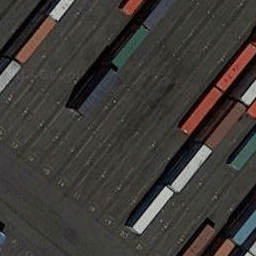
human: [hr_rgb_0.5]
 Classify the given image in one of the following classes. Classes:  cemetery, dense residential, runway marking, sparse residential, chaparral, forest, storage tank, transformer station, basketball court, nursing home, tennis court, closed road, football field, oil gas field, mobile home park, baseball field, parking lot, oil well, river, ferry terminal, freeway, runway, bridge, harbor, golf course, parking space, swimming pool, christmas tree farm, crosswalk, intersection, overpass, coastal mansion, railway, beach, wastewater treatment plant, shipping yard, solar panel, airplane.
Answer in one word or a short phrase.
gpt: shipping yard